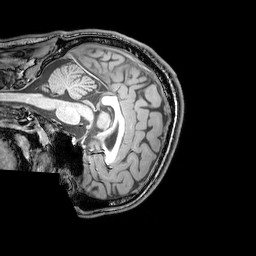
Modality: T1w
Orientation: sagittal
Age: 24
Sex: male
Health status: healthy
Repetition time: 0.081 s
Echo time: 0.037 s